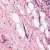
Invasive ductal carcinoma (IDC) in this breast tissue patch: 1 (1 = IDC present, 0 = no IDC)